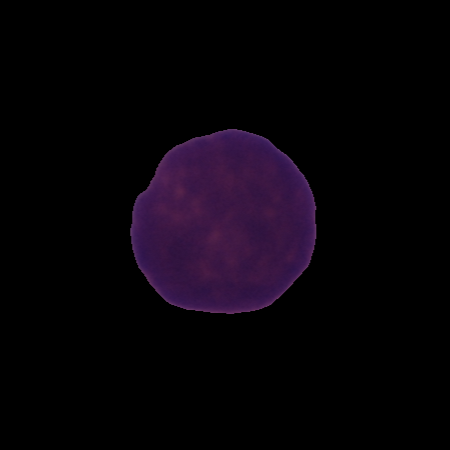
Label: cancer